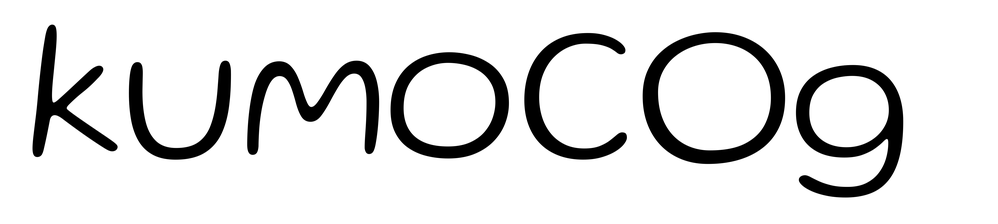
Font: Gluten_ExtraLight